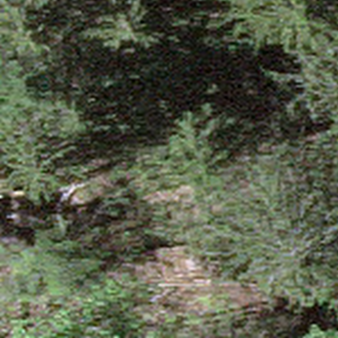
Label: other